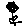
Label: flower